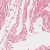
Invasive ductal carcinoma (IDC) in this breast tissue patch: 0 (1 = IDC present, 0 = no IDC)